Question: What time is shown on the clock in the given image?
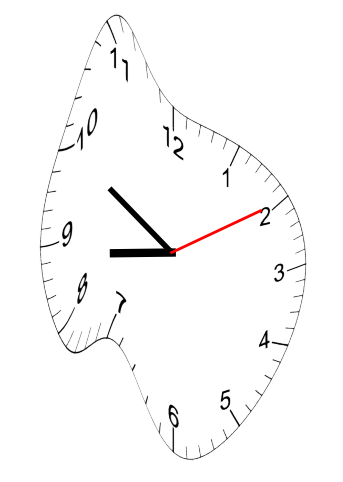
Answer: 08:50:10